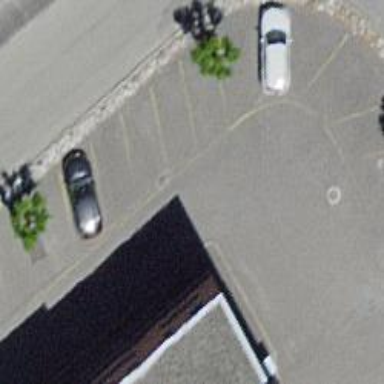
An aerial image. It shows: Parking aisle designated as service road.